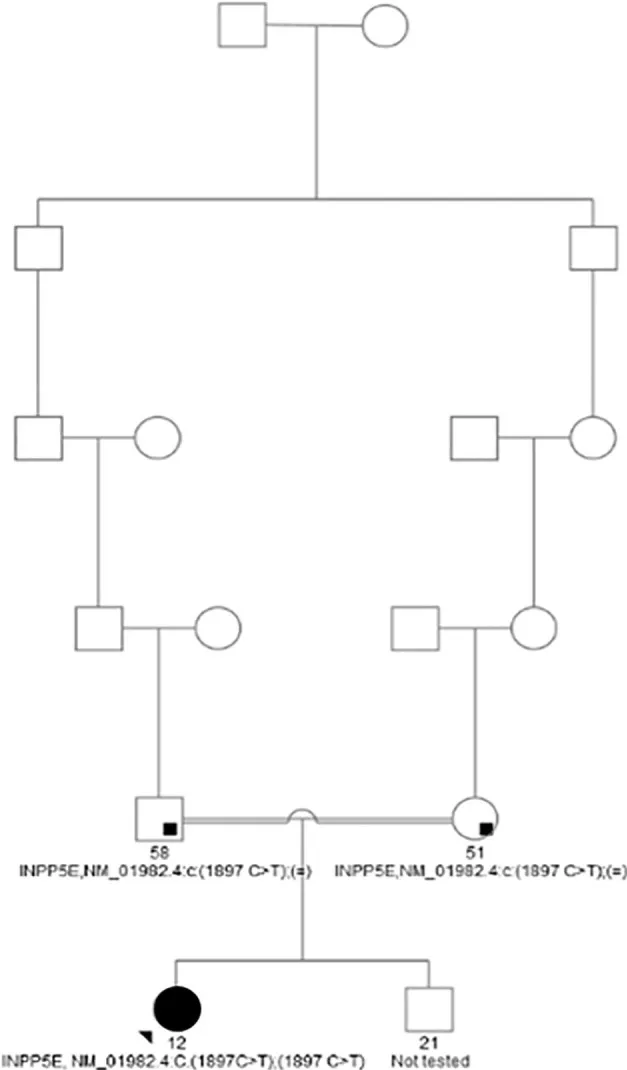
Family tree of the proband.
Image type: pathology (immunostaining)